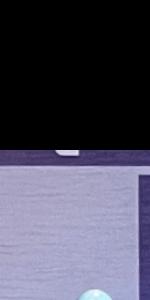
Label: Empty